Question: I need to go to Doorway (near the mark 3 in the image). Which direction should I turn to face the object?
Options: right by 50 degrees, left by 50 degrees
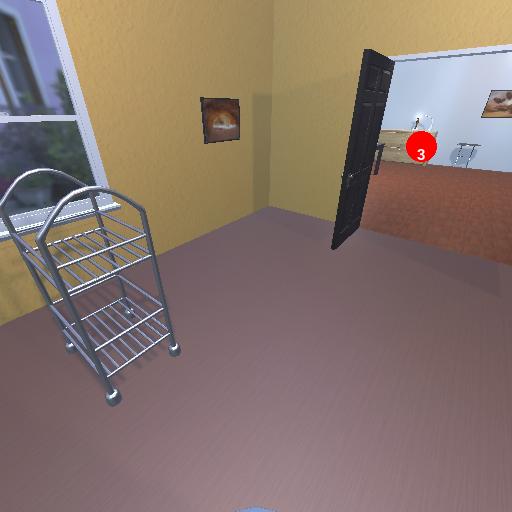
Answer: right by 50 degrees